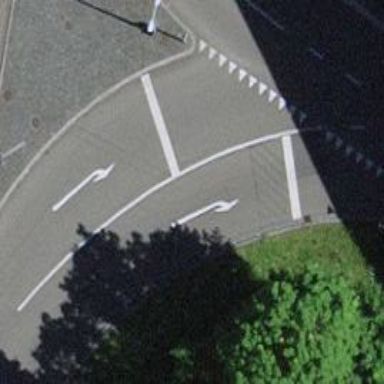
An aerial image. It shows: Road with traffic signals for signaling.